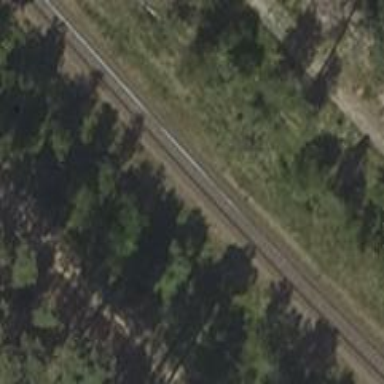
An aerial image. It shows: Solitary milestone along the railway.